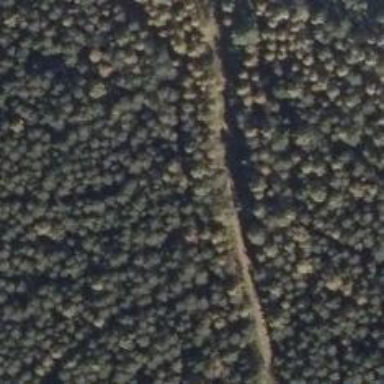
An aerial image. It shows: Track with grade 3 surface.